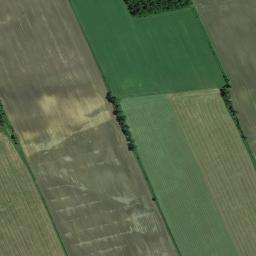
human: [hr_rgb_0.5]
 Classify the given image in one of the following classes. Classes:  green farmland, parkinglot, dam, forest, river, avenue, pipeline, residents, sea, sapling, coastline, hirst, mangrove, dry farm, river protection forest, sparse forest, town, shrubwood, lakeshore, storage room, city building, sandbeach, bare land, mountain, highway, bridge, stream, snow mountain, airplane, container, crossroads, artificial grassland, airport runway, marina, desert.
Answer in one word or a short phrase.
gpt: green farmland